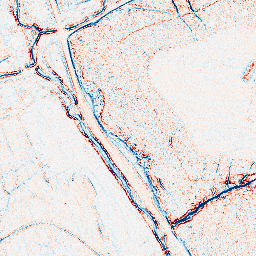
Category: edge_preserving
Decomposition family: bilateral
Decomposition parameters: d: 5
sigma_color: 100
sigma_space: 150
Upsampling method: bspline
Upsampling parameters: scale: 4
Upsampling scale: 4